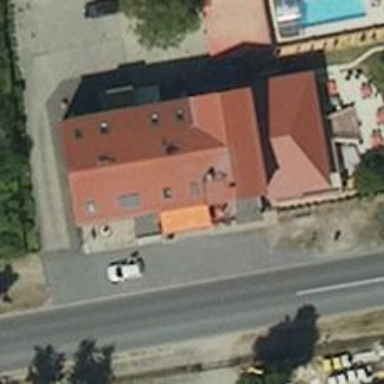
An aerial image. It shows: Apartment for tourism purposes.